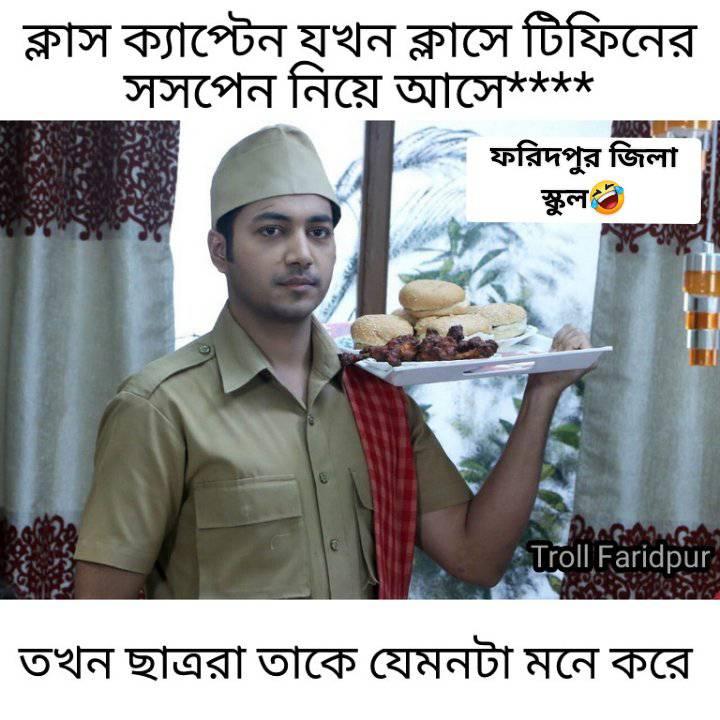
Caption: ক্লাস ক্যাপ্টেন যখন ক্লাসে টিফিনের সসপেন নিয়ে আসে ****     ফরিদপুর জিলা স্কুল     তখন ছাত্ররা তাকে যেমনটা মনে করে
Label: non-hate